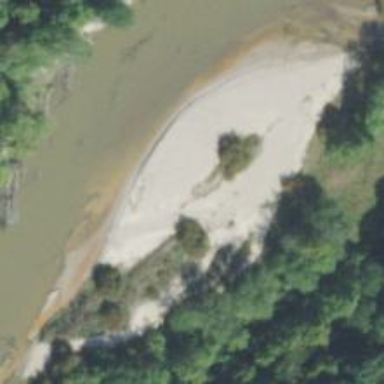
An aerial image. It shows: Sandy beach with natural surface.